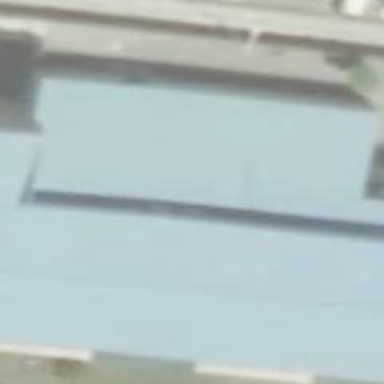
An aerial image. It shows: Part of building.